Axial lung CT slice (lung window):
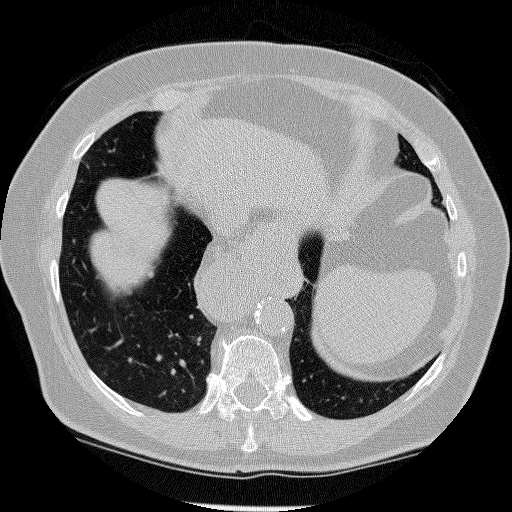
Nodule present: no